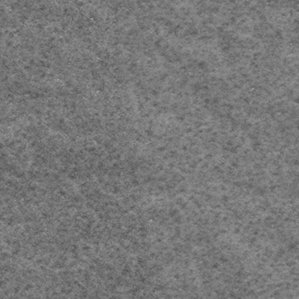
Label: frost